Interaction volume radius: 5 \u00c5
Interaction volume height: 15 \u00c5
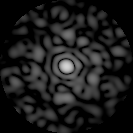
Disorder parameter: 0.8655